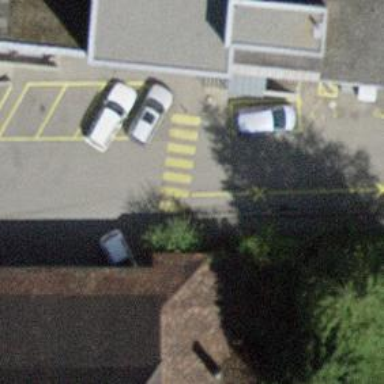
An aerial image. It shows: Service road with diagonal left parking lanes.